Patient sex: F
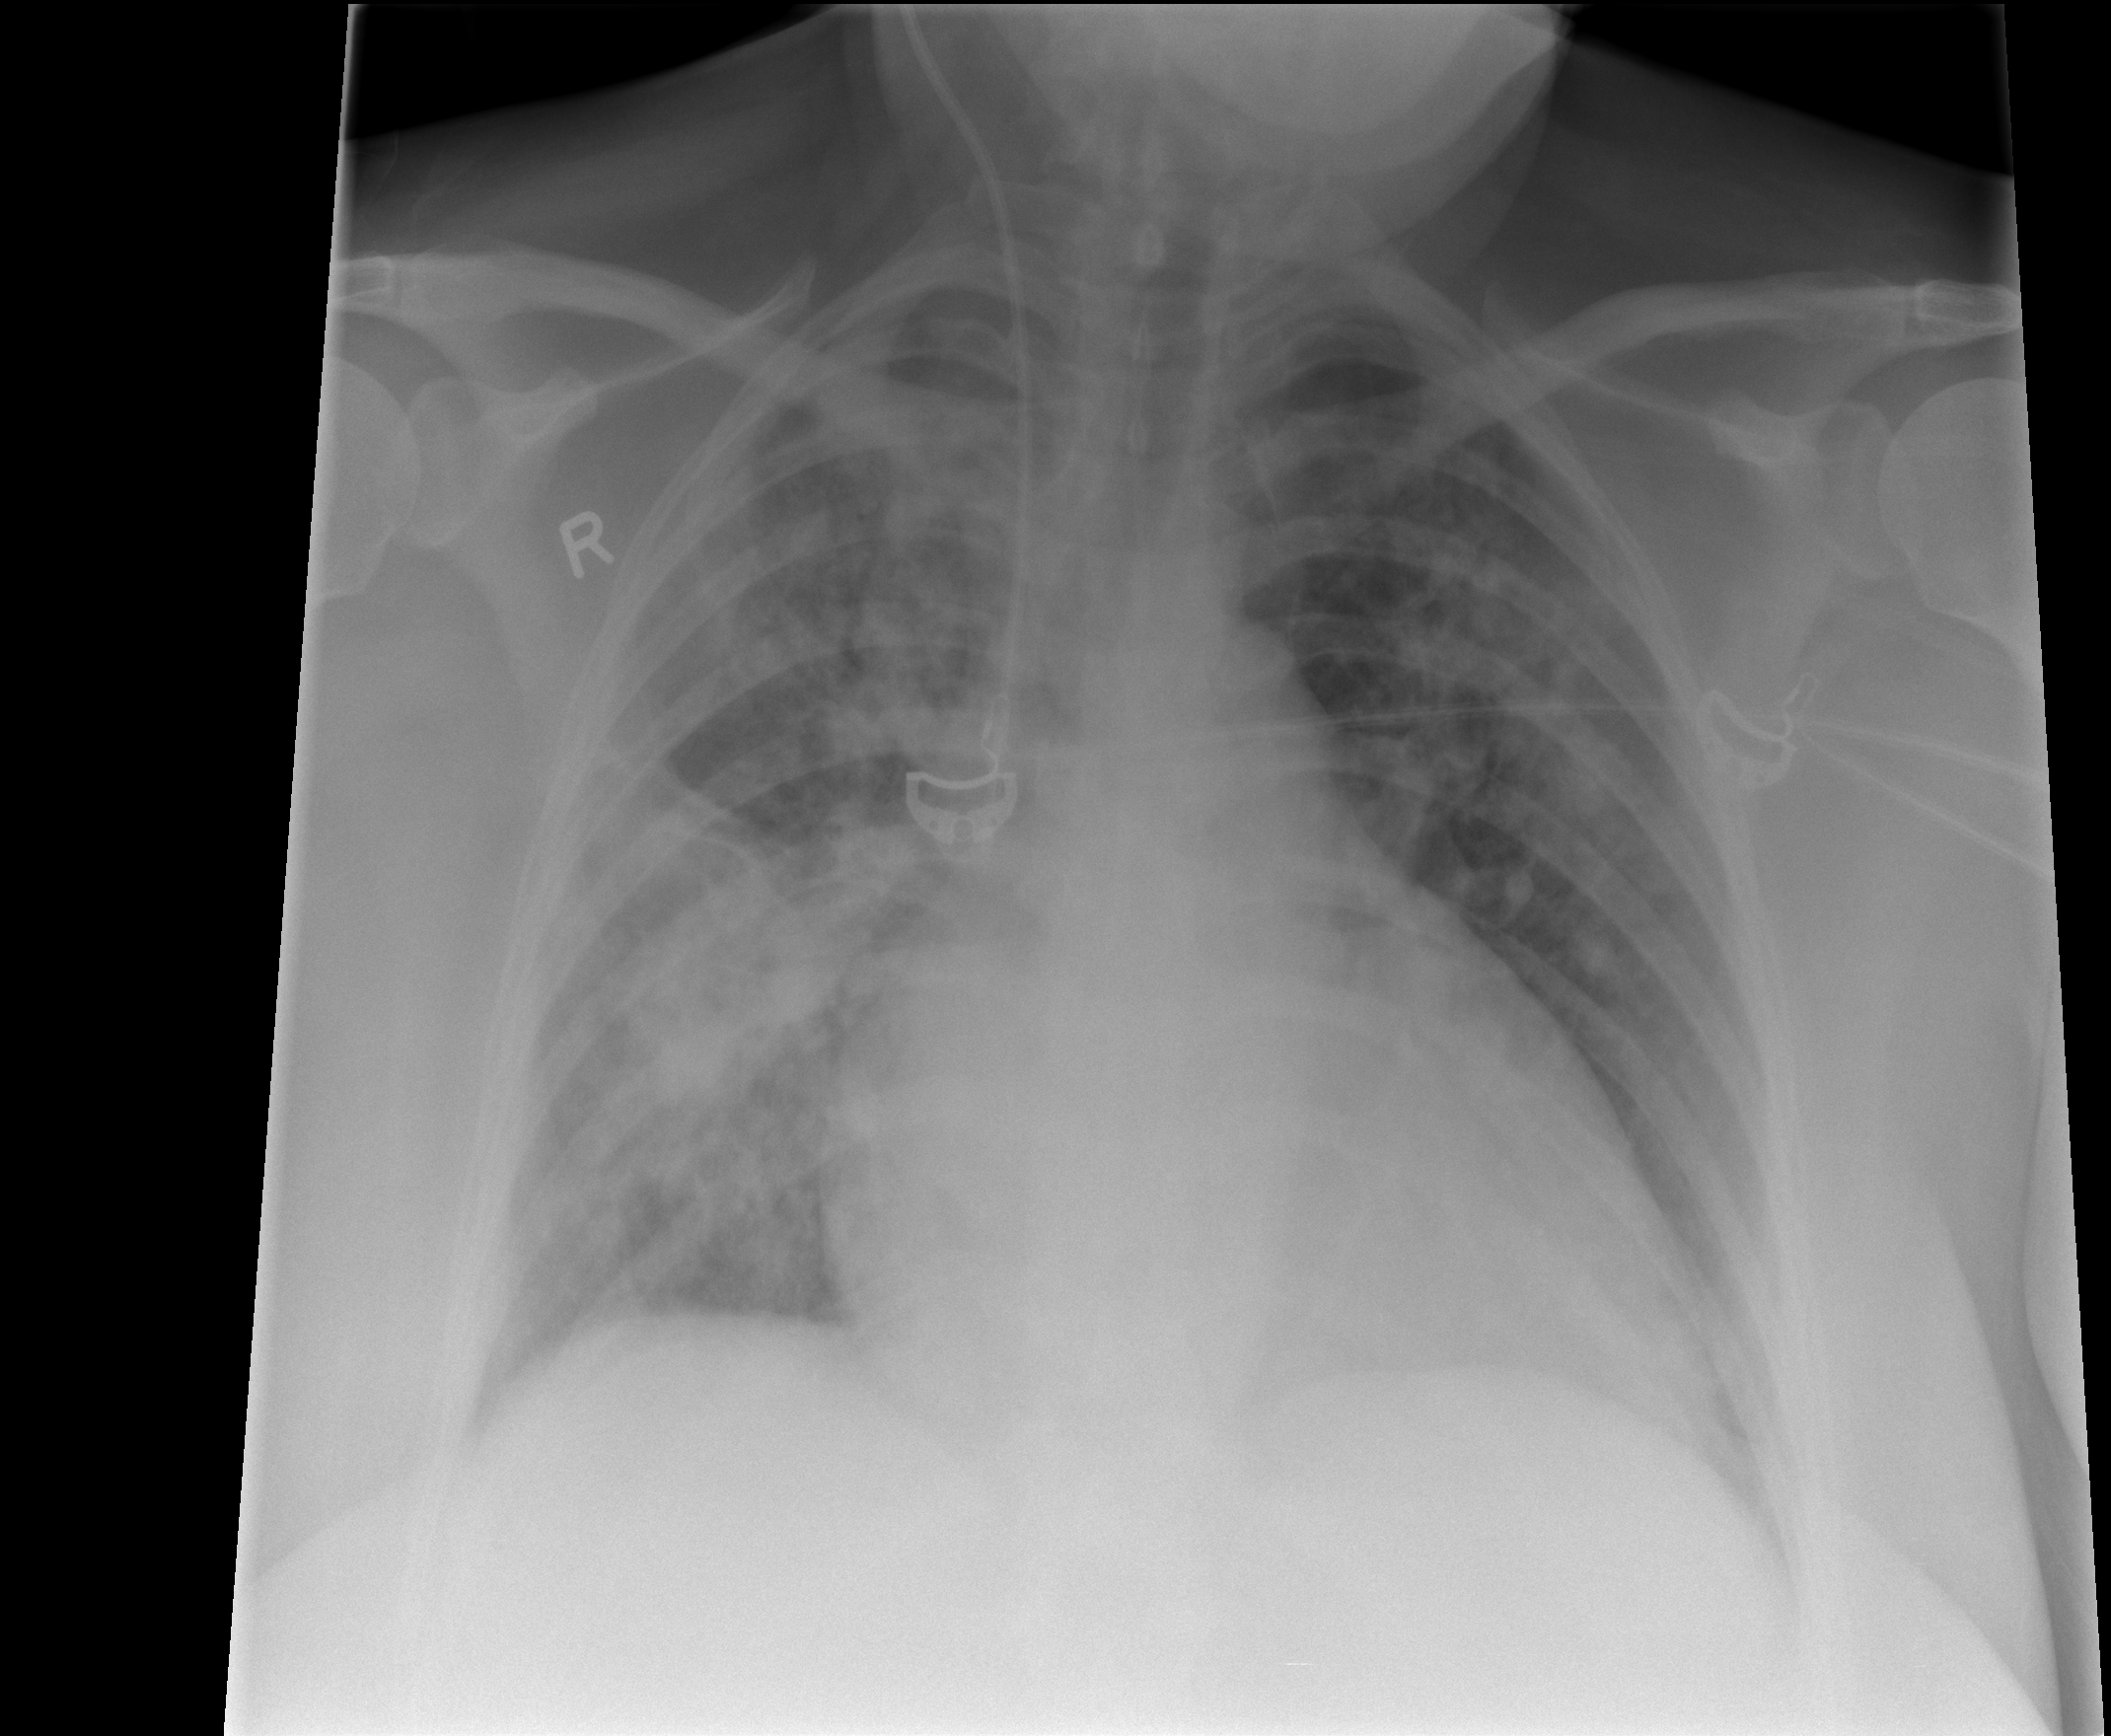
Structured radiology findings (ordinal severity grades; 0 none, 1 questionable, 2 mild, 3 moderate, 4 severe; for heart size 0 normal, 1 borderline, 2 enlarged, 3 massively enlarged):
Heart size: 3
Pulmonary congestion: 2
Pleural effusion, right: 1
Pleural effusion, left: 1
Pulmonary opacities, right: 4
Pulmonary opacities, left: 3
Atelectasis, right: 3
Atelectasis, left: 2